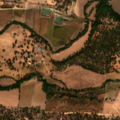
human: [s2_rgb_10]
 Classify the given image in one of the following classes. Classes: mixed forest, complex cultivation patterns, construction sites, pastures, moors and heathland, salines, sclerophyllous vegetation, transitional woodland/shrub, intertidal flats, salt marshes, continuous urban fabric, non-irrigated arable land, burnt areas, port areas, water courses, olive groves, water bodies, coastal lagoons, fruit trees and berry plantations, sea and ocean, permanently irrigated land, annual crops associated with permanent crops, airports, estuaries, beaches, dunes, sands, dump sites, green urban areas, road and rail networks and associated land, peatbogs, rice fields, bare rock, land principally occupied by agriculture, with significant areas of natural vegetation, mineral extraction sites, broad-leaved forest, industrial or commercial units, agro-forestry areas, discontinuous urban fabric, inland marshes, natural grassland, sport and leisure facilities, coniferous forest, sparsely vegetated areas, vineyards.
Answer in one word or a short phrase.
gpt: non-irrigated arable land, permanently irrigated land, rice fields, pastures, agro-forestry areas